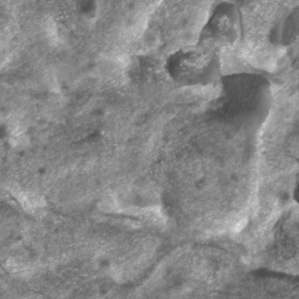
Label: non_frost